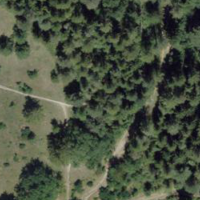
EUNIS habitat code: 44
Species observed at this site:
Pteridium aquilinum
Berberis vulgaris
Geranium sanguineum
Euphorbia cyparissias
Spiranthes spiralis
Psophus stridulus
Lasiommata maera
Minois dryas
Trifolium pratense
Aster amellus
Periparus ater